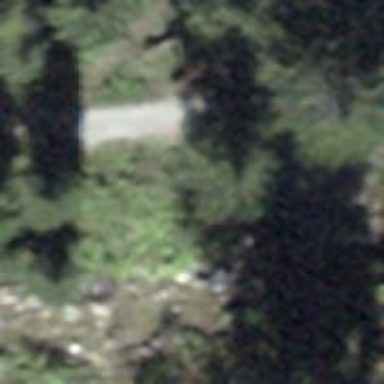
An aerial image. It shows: Bench for seating.